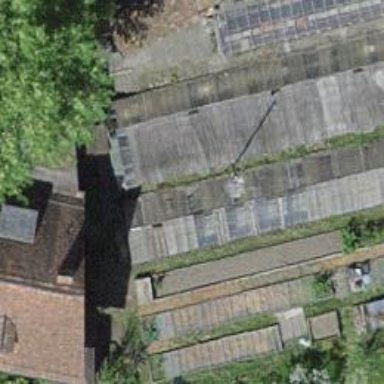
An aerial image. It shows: Greenhouse.